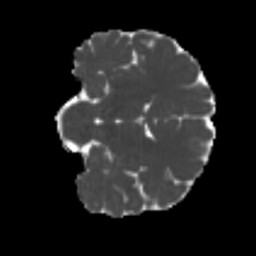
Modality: MD
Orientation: coronal
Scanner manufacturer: siemens
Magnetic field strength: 3 T
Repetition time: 4 s
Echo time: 0.0594 s